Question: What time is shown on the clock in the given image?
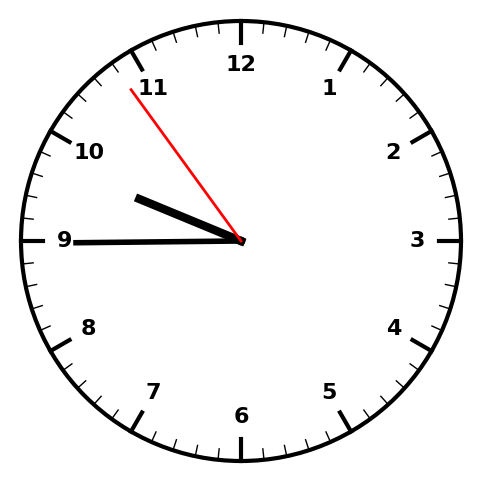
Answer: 09:44:54